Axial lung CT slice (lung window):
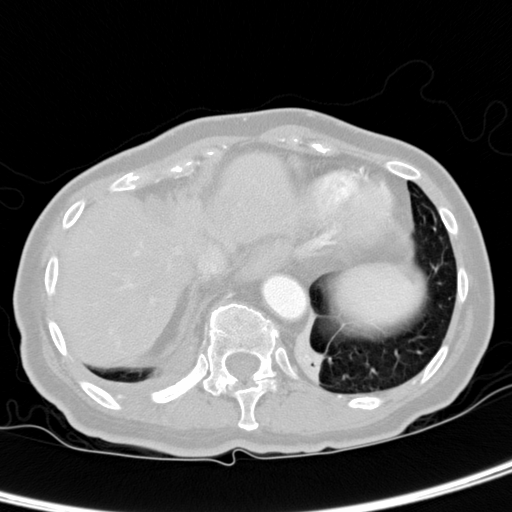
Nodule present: no